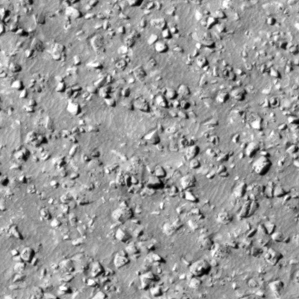
Label: non_frost